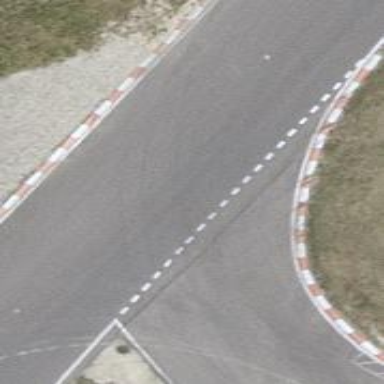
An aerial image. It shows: Motor sport raceway with asphalt surface.